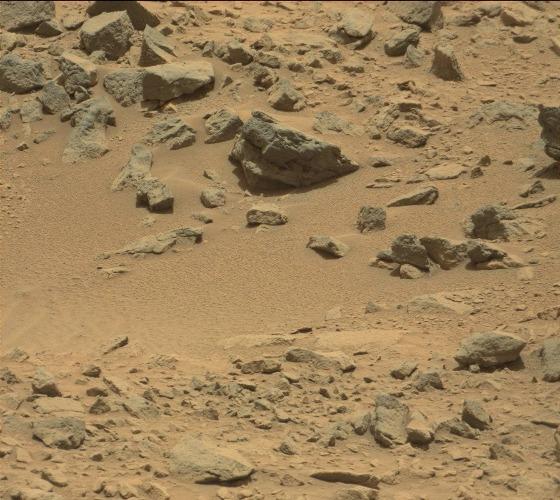
Terrain classes present: Bedrock, Gravel / Sand / Soil, Rock